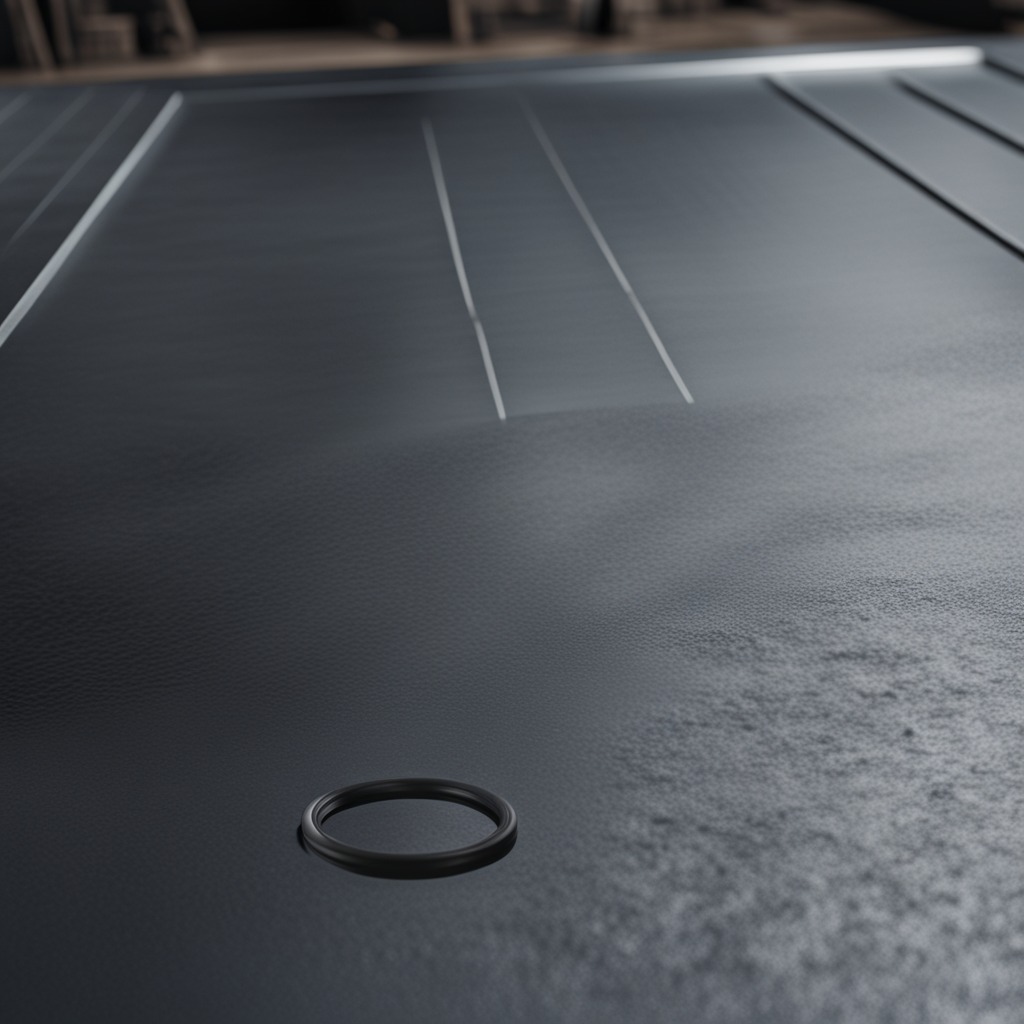
A rubber O-ring is lying on a cold steel table in a mining workshop gritty textures.